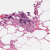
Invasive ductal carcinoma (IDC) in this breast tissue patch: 0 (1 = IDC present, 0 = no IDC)